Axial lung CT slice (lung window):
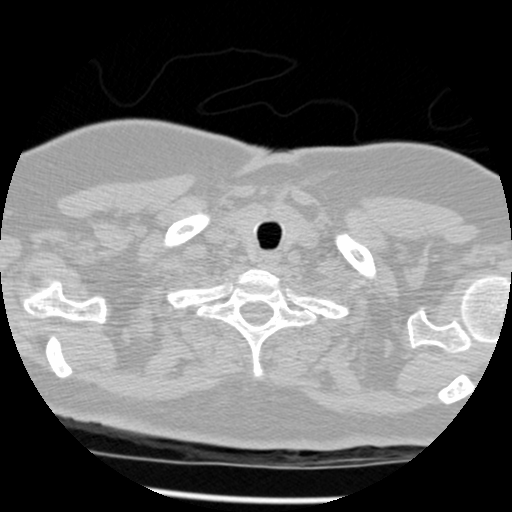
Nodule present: no